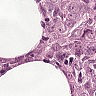
Metastatic tissue present: yes